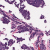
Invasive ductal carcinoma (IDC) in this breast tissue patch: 1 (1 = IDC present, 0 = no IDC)